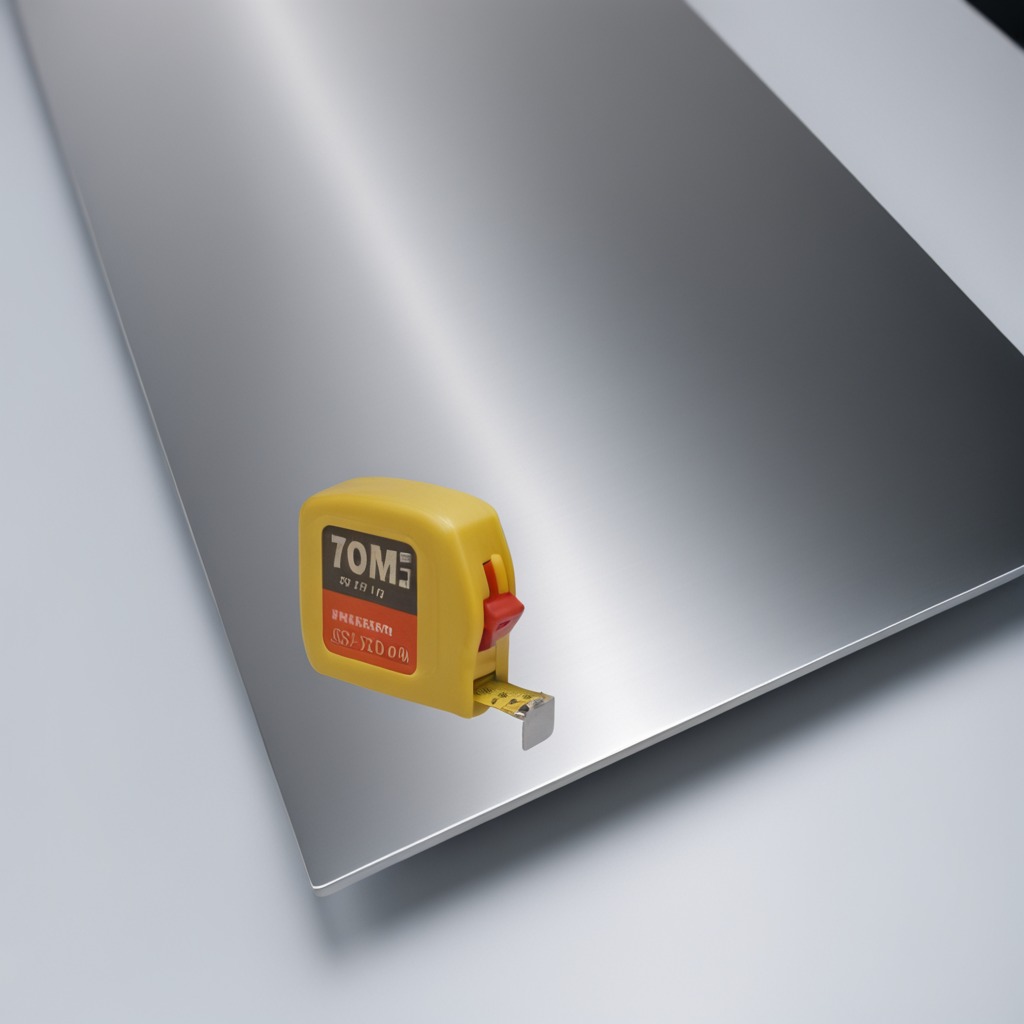
A measuring tape is lying on a stainless steel table in a high-end prototyping lab.